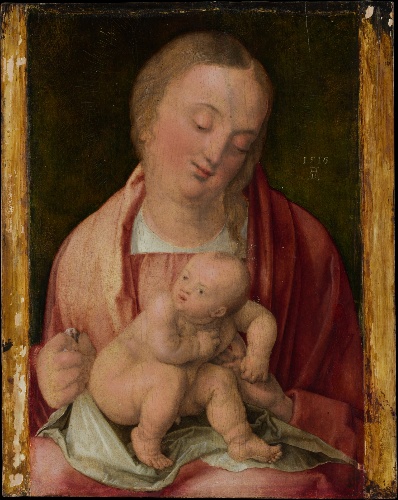
Title: Virgin and Child
Artist: Albrecht Dürer
Artist bio: German, Nuremberg 1471–1528 Nuremberg
Date: 1516
Object type: Painting
Classification: Paintings
Medium: Oil on spruce
Dimensions: 11 x 7 3/8 in. (27.9 x 18.7 cm); set in panel 11 x 8 1/4 in. (27.9 x 22.2 cm)
Department: European Paintings
Credit line: Gift of J. Pierpont Morgan, 1917
Accession year: 1917
Repository: Metropolitan Museum of Art, New York, NY
Tags: Madonna and Child